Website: apple
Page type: billing-address
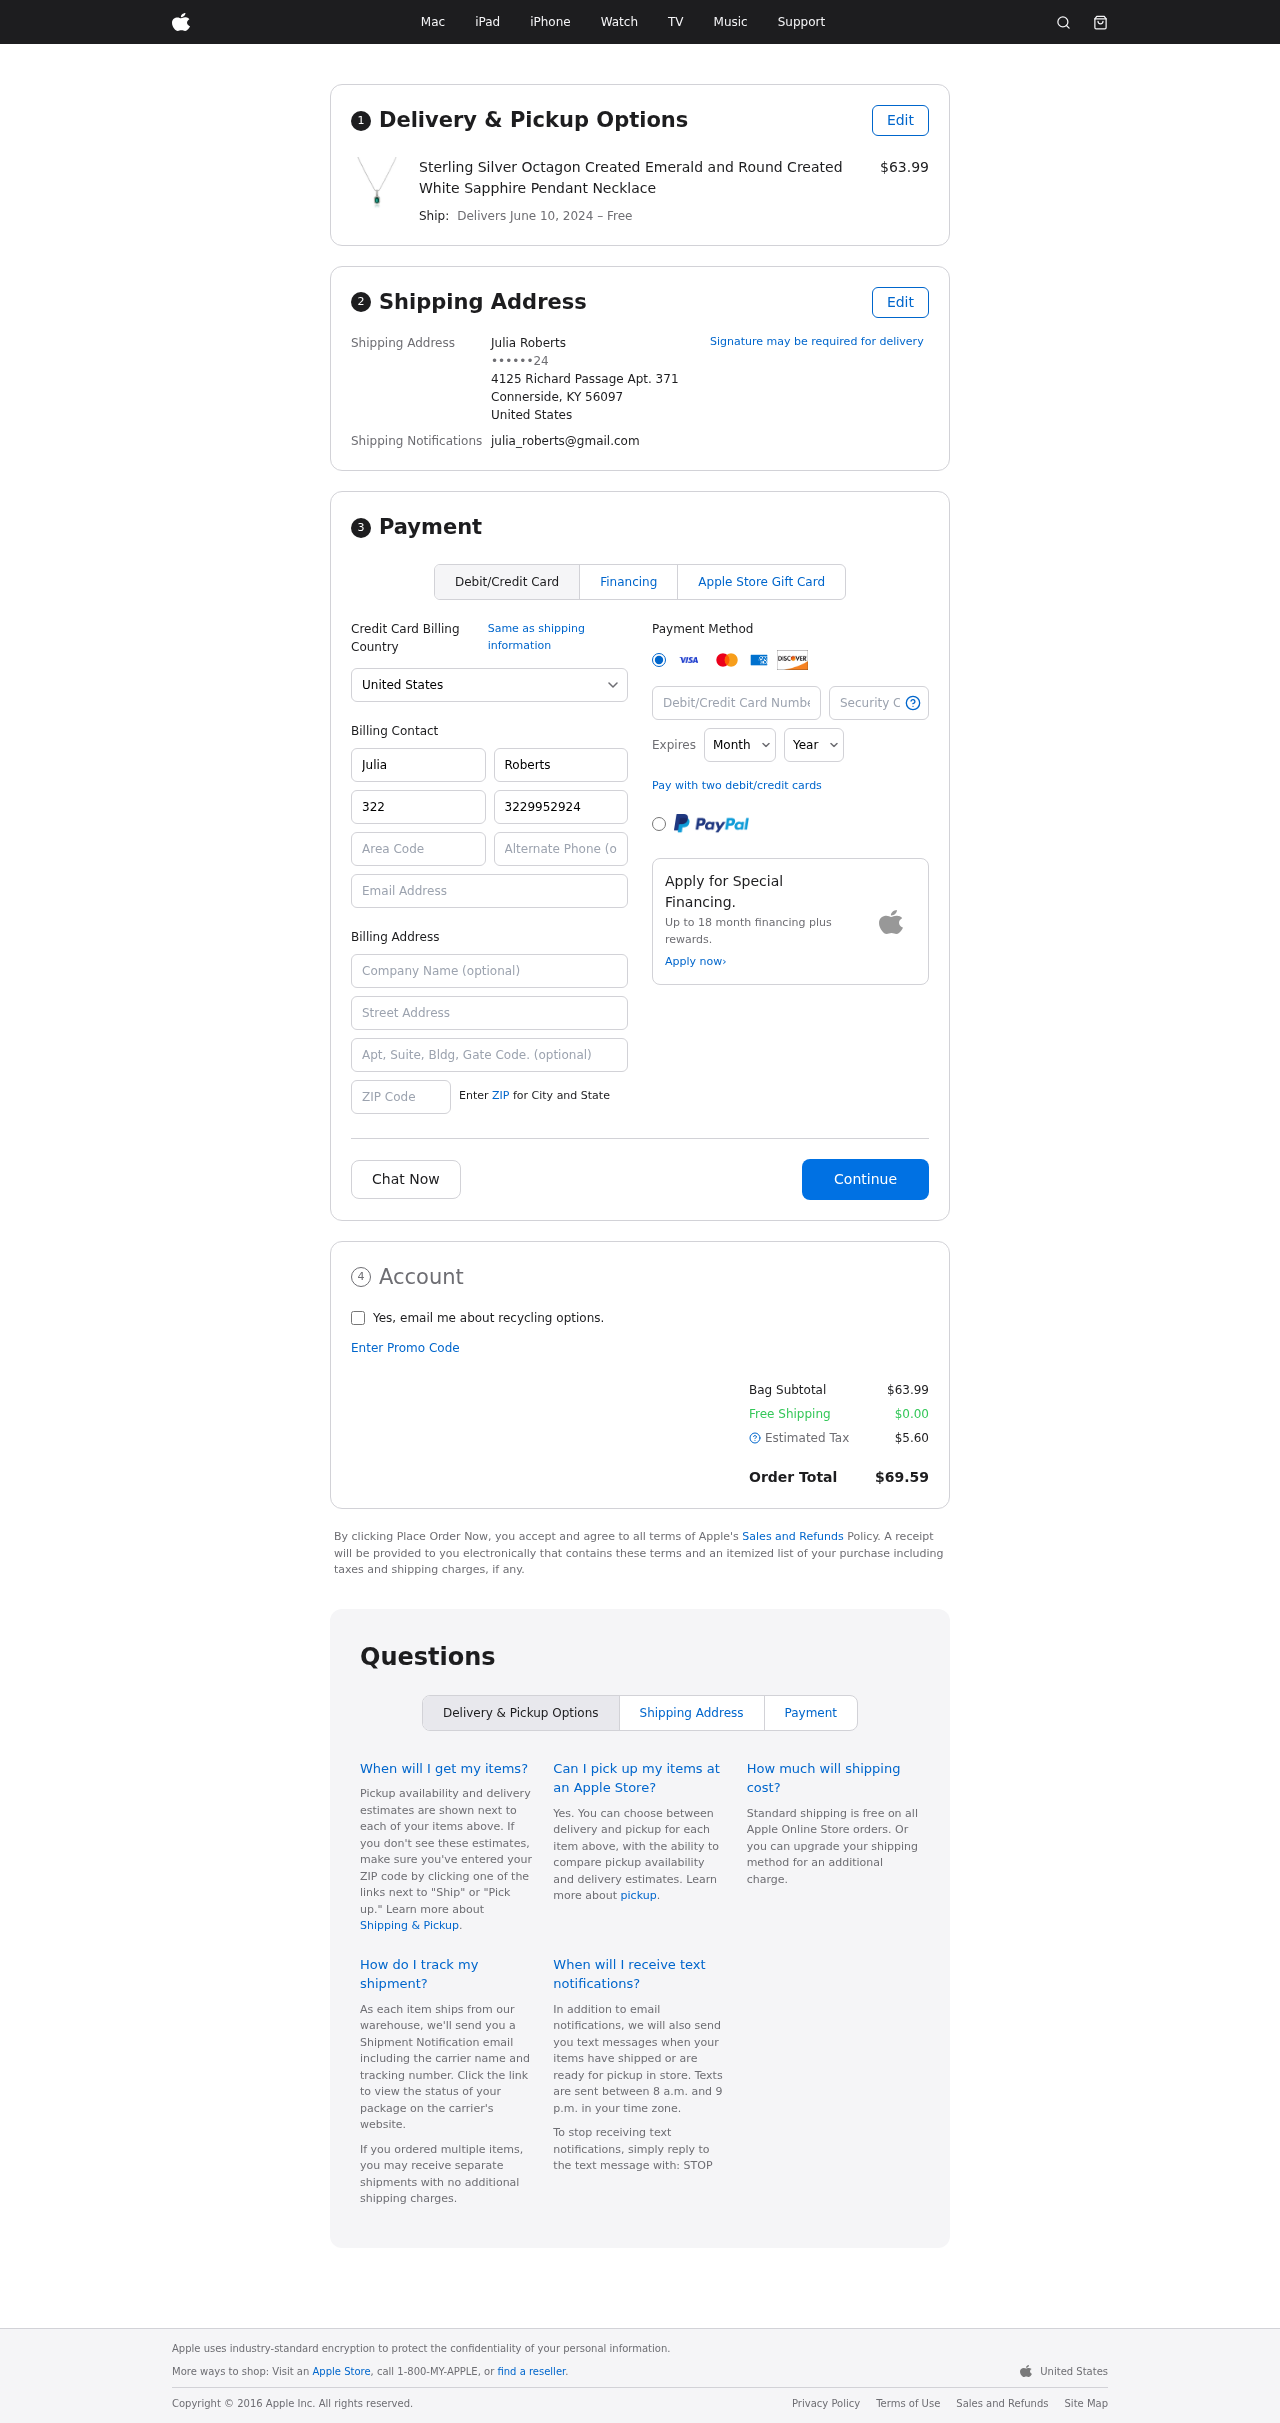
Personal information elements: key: PII_CARD_CVV
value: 7250
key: PII_CARD_EXPIRY_MONTH
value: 07
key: PII_CARD_EXPIRY_YEAR
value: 30
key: PII_CARD_NUMBER
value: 3711 5304 4481 289
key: PII_CITY_STATE_ZIP
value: Connerside, KY 56097
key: PII_COUNTRY
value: United States
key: PII_EMAIL
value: julia_roberts@gmail.com
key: PII_FULLNAME
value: Julia Roberts
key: PII_STREET
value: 4125 Richard Passage Apt. 371
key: PII_DOB_DAY
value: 24
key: PII_DOB_DAY_NUMERIC
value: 24
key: PII_BILLING_FIRSTNAME
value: Julia
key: PII_BILLING_LASTNAME
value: Roberts
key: PII_BILLING_PHONE_AREA
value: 322
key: PII_BILLING_PHONE
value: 3229952924
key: PII_BILLING_EMAIL
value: julia_roberts@gmail.com
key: PII_BILLING_STREET
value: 4125 Richard Passage Apt. 371
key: PII_BILLING_POSTCODE
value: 56097
Product elements: key: PRODUCT1_NAME
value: Sterling Silver Octagon Created Emerald and Round Created White Sapphire Pendant Necklace
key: PRODUCT1_PRICE
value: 63.99
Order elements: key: ORDER_DELIVERY_DATE
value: June 10, 2024
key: ORDER_SUBTOTAL
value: $63.99
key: ORDER_SHIPPING_COST
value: $0.00
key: ORDER_TAX
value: $5.60
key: ORDER_TOTAL
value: $69.59